Aerial crown-view tile of a tropical tree (Barro Colorado Island, Panama), acquired 20250715:
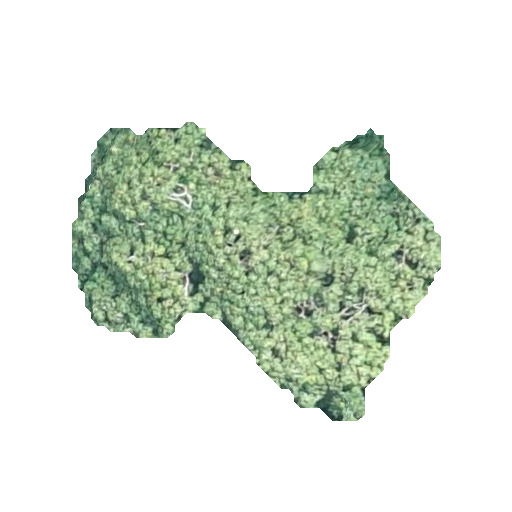
Species: Sterculia apetala
GBIF accepted scientific name: Sterculia apetala
Crown area: 101.64 m²